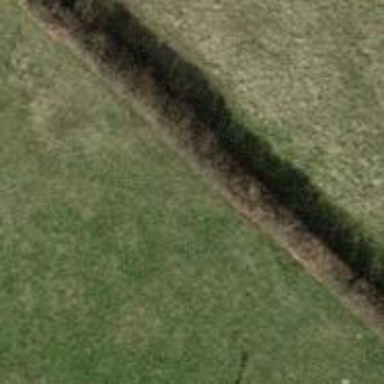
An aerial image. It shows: Hedge barrier.